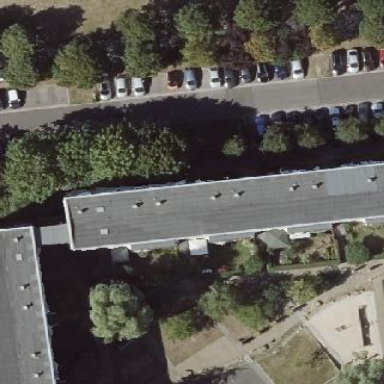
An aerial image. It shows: Apartment building with flat roof.